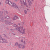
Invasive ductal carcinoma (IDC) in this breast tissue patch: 1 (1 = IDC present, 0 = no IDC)